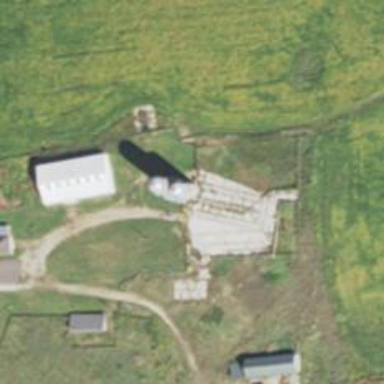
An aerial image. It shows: Silo.